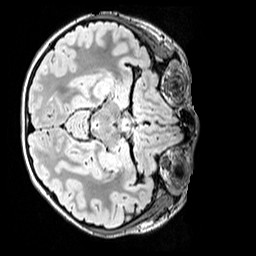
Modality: FLAIR
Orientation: axial
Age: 11
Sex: female
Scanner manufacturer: siemens
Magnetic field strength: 3 T
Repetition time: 5 s
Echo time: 0.388 s